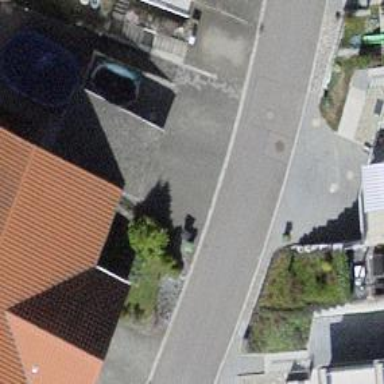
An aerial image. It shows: Gravel road in residential area.